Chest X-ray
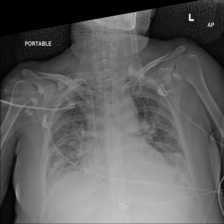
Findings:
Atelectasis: negative
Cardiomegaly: negative
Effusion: negative
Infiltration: negative
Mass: negative
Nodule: negative
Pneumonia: negative
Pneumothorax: negative
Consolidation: positive
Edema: negative
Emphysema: negative
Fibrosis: negative
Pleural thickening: negative
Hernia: negative